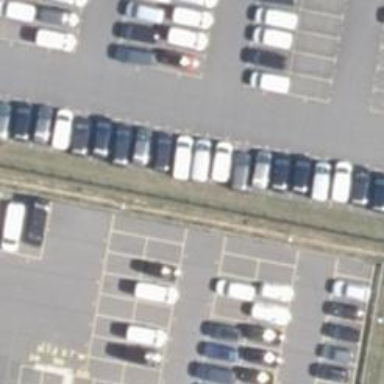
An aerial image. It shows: Road serving as parking aisle.